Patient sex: M
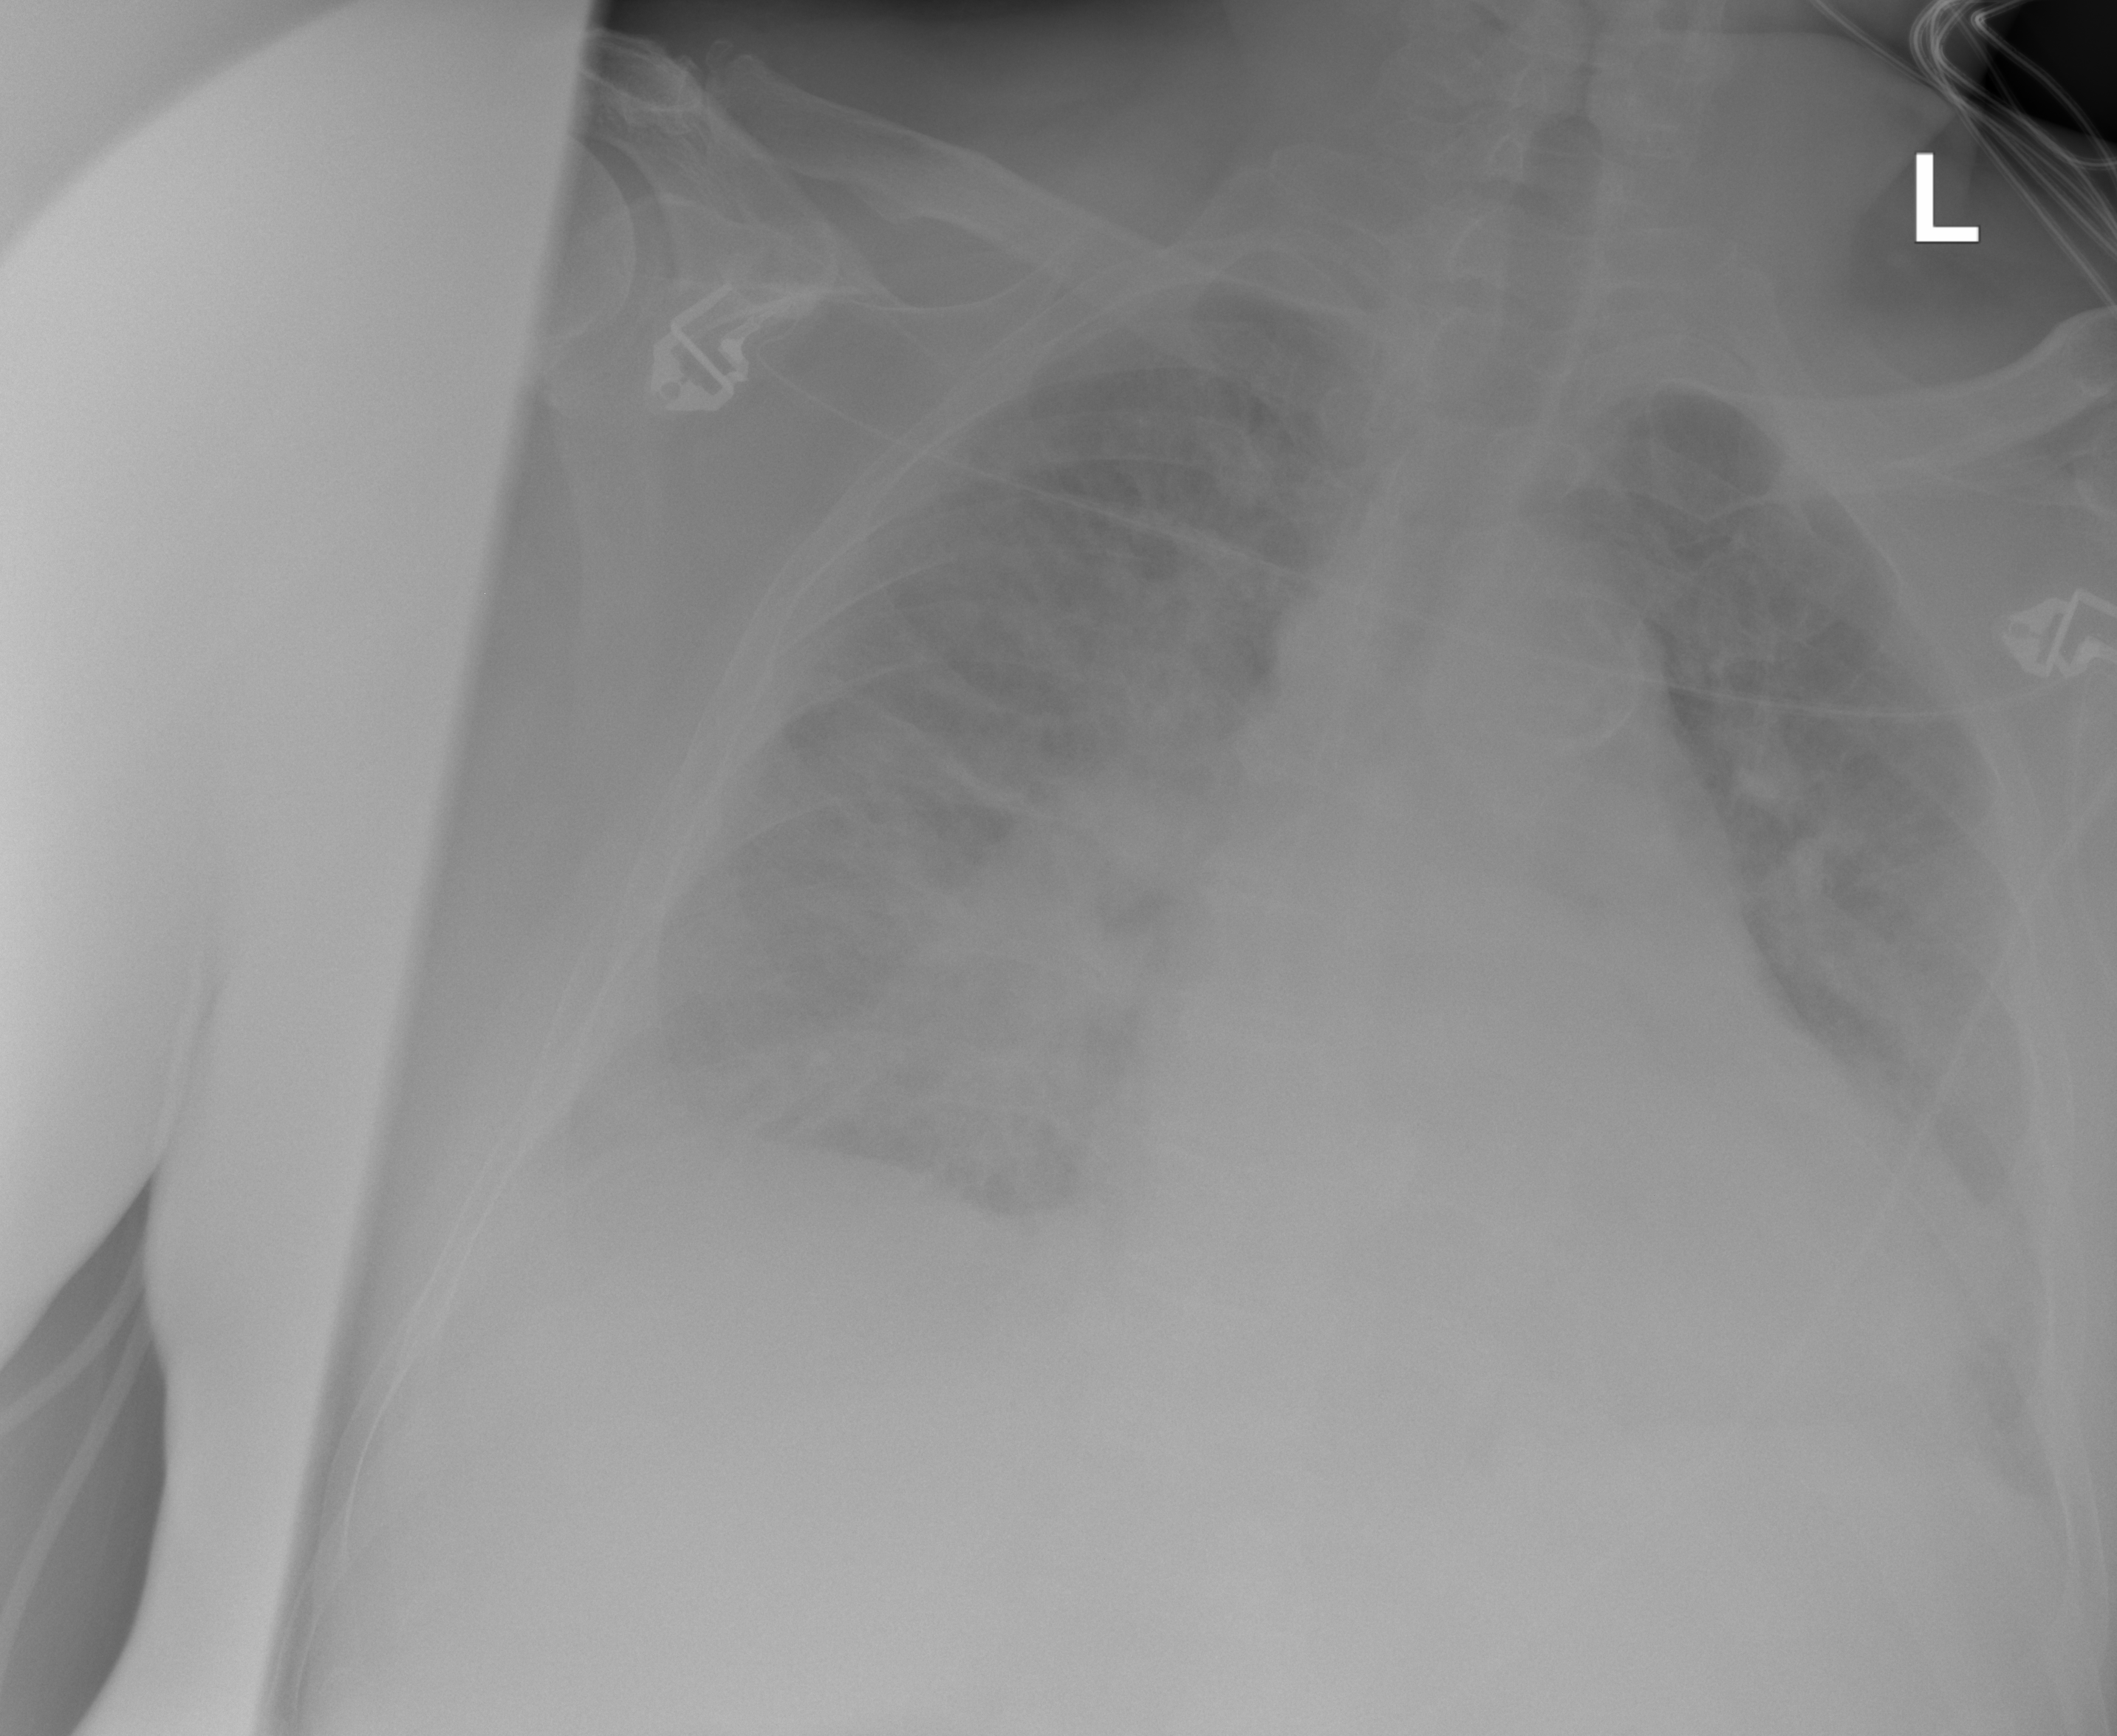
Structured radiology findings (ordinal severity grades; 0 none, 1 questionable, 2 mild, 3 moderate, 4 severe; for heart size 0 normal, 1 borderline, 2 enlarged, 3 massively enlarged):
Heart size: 2
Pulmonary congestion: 3
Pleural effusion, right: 1
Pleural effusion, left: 1
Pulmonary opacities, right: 3
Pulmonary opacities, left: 3
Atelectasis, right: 1
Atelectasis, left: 1